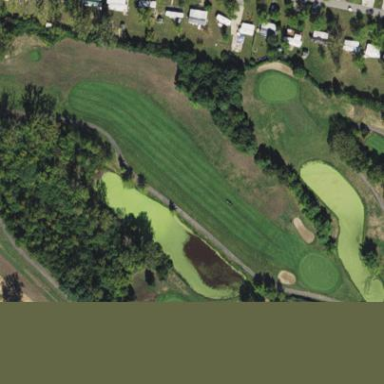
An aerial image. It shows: Scenic view of water hazard on golf course. The natural water feature adds beauty to the landscape.